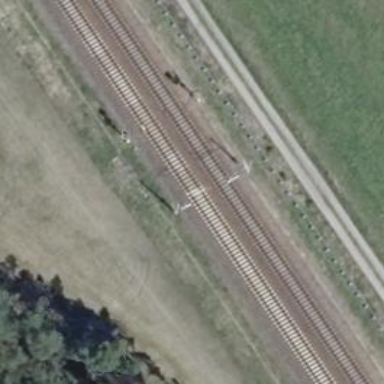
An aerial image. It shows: Milestone along the railway with catenary mast.